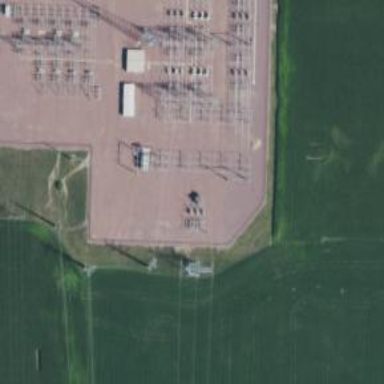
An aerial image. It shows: Switch used for power control.